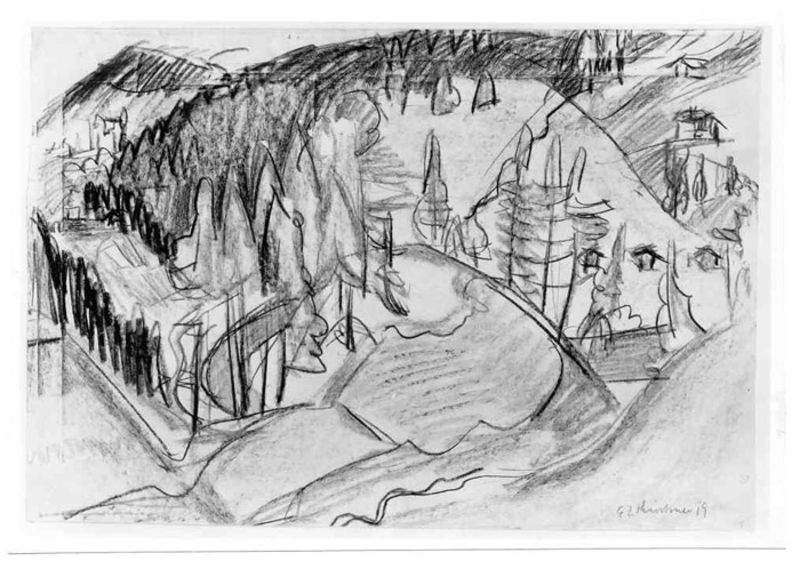
Titel: Berglandschaft mit Tannen
Künstler: Ernst Ludwig Kirchner
Standort: Karlsruhe
Institution: Staatliche Kunsthalle Karlsruhe
Schlagwörter: baum, berg, dunkel, himmel, schatten, weiß, bäume, fluss, kirchner, landschaft, see, grau, kreide, schwarz, skizze, straße, zeichnung, haus, schnee, weg, wiese, expressionismus, augen, gesicht, mensch, signatur, feld, felder, häuser, hügel, natur, hütte, wege, tal, wald, anhöhe, rund, schnell, studie, moderne, acker, abstrakt, berge, fläche, flächen, gebirge, hang, modern, dorf, grafik, graphik, schattierung, alm, linien, hütten, winter, idylle, rand, tannen, abfahrt, querformat, stämme, transparent, striche, abstraktion, untergrund, alpen, linie, kohle, idyll, lichtung, druck, lithographie, schwarzweiss, kuppe, schraffur, scharz, bleistift, nadelbaum, tanne, entwurf, kohlezeichnung, stift, nadelbäume, siedlung, nadelwald, zeichnun, schemen, schraffierung, wanderung, alegorie, bume, vorskizze, ductus, skitte, grafi, zeichnug, durchscheinend, skizzenhaft, ski, malstift, abstrak, aäume, almen, b#ume, unsauber, #graphik, 1919, höügel, esiese, kupe, hüttem, 20jh., exporessionismus